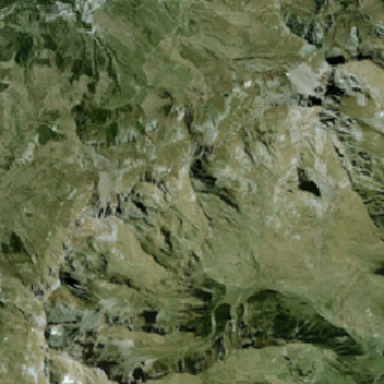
The tail is green .